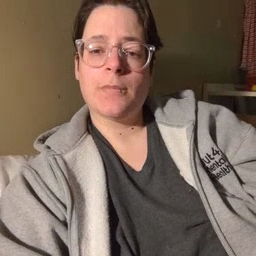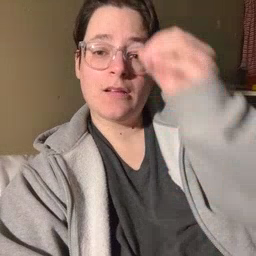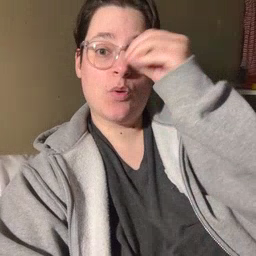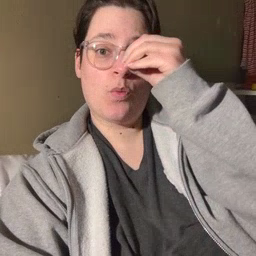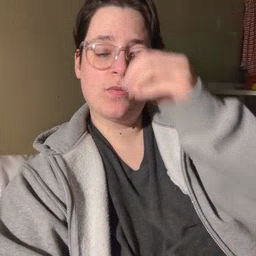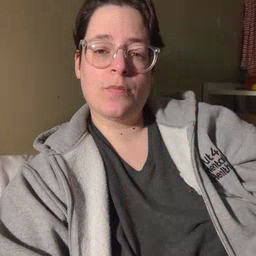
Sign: owl